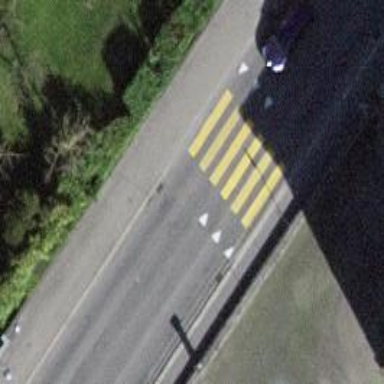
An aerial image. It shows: Asphalt footway with marked zebra crossing.